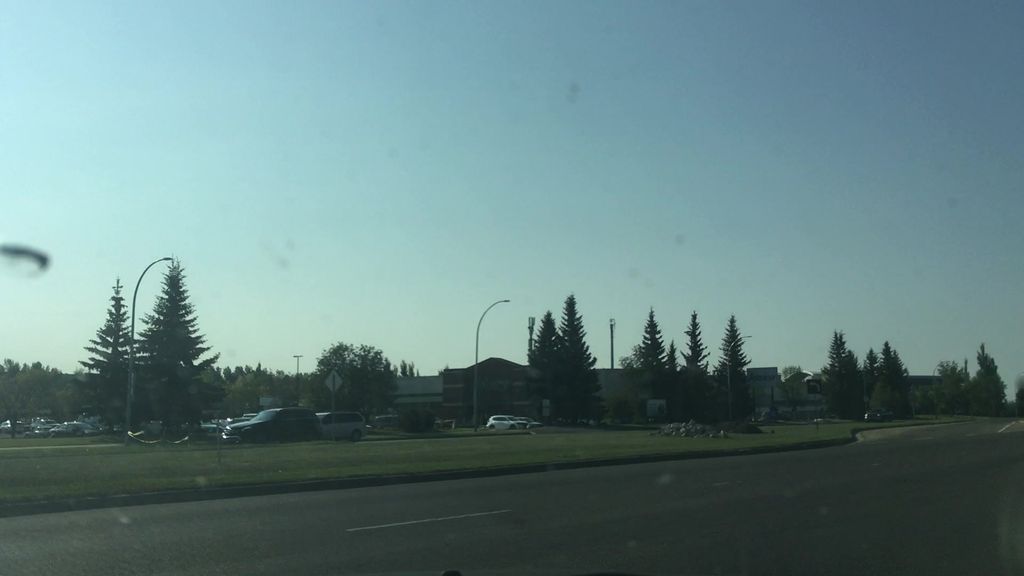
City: edmonton